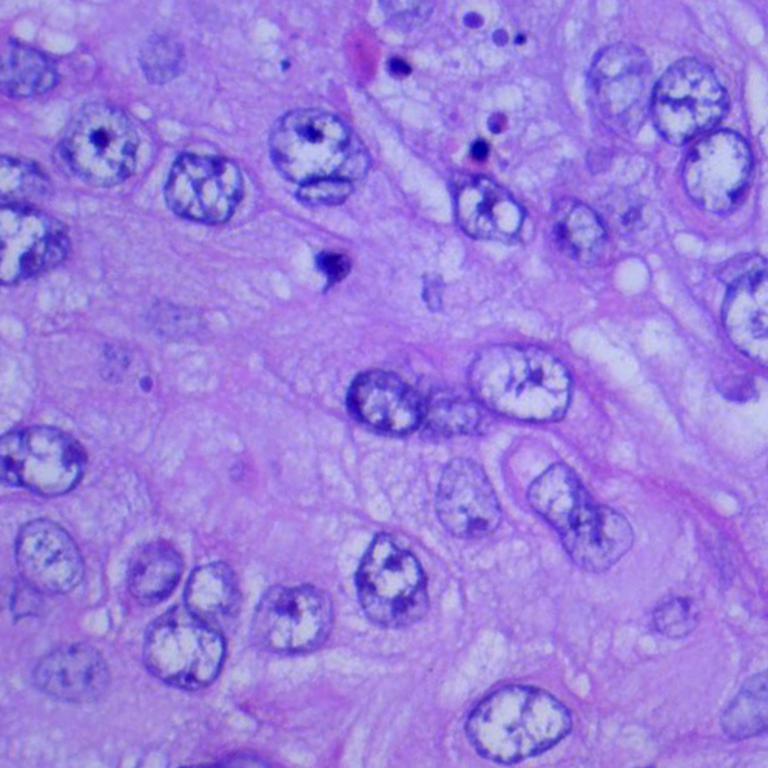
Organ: lung
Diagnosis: squamous carcinomas